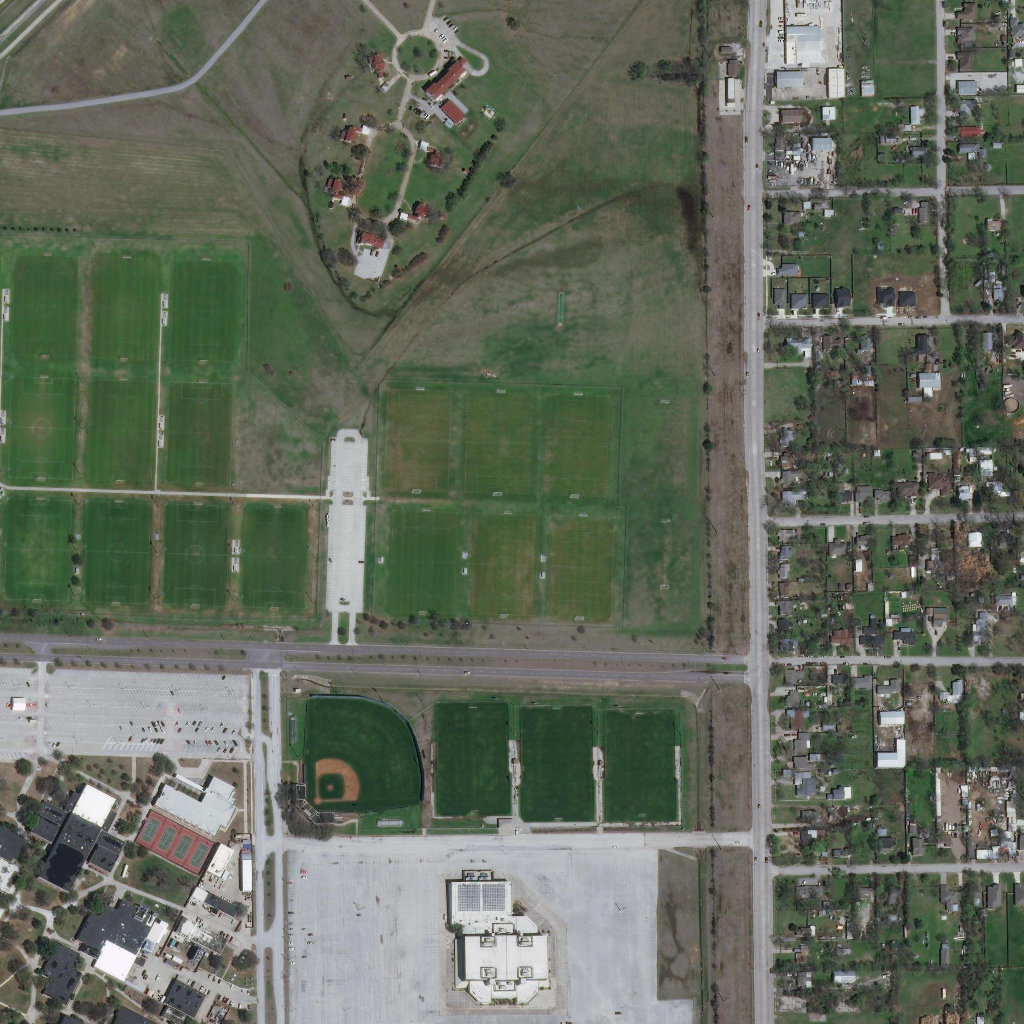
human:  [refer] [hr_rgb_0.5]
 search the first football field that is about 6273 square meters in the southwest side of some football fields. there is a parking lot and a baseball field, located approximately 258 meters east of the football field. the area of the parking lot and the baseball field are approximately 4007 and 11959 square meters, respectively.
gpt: <box>[[0, 48, 6, 58, 0]]</box>